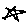
Label: star